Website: macys
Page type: cart
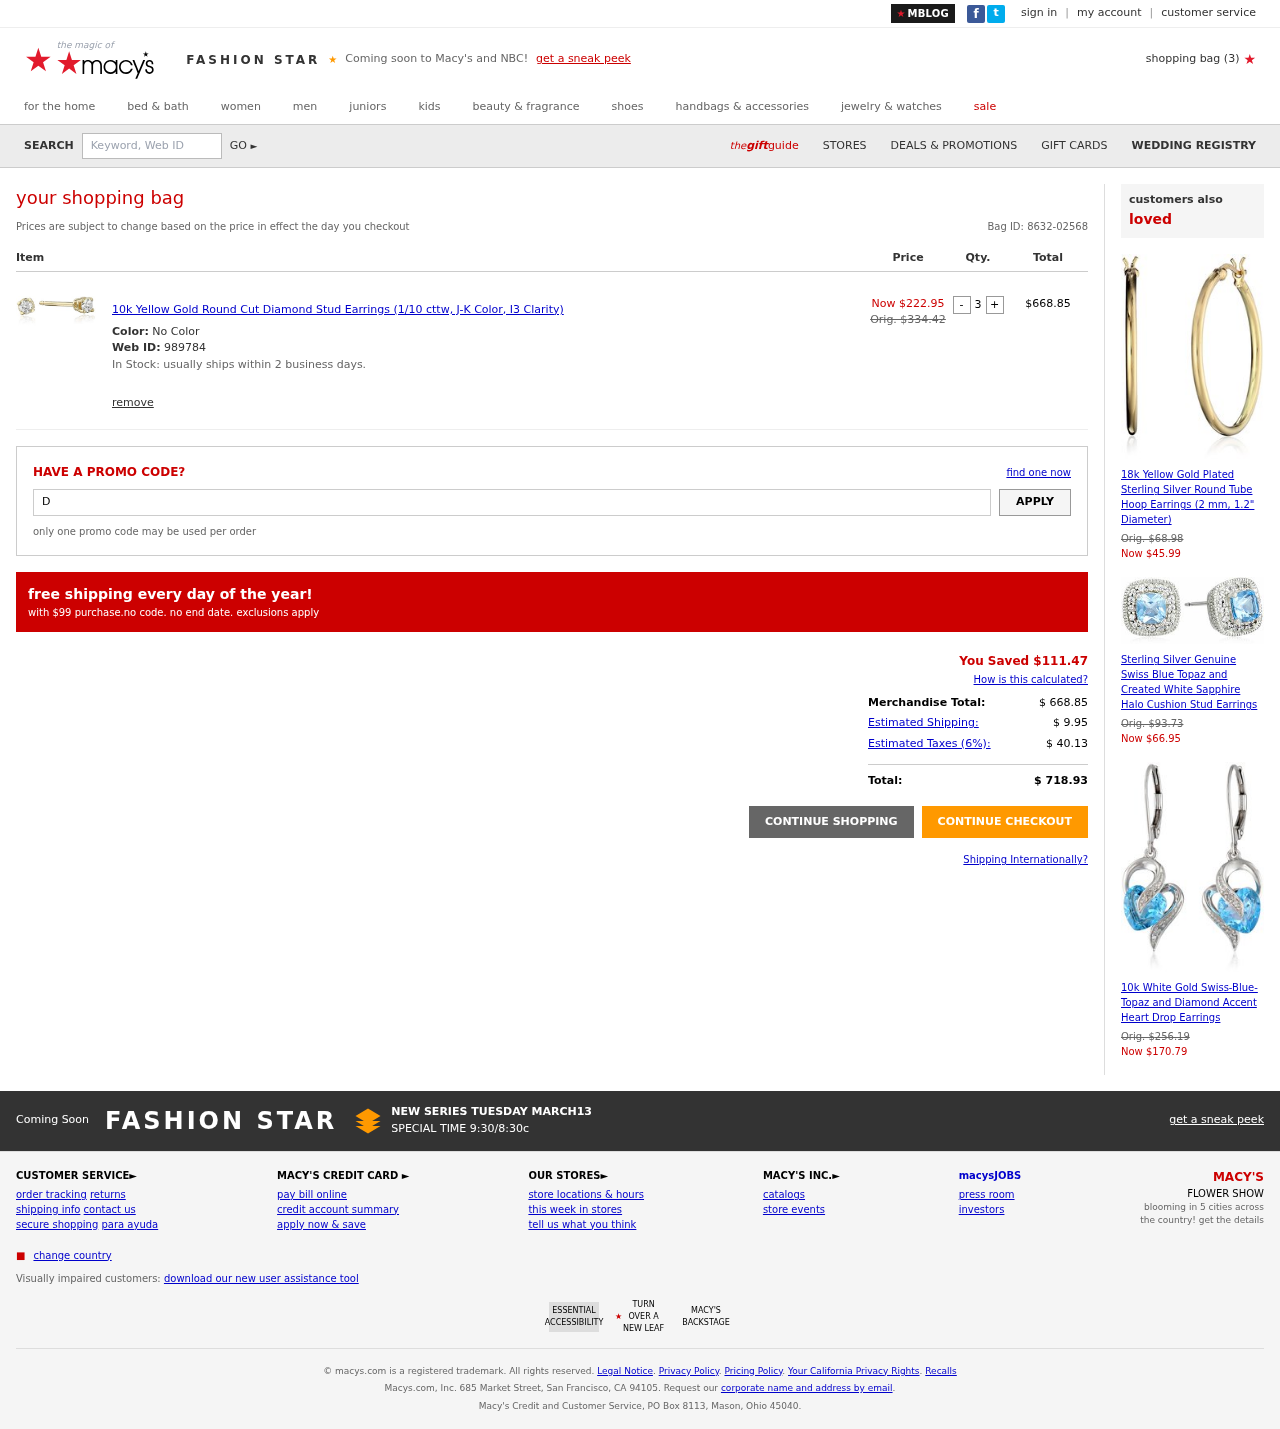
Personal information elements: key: PII_PROMO_CODE
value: DEAL7981
Product elements: key: PRODUCT1_NAME
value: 10k Yellow Gold Round Cut Diamond Stud Earrings (1/10 cttw, J-K Color, I3 Clarity)
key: PRODUCT1_PRICE
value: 222.95
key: PRODUCT1_QUANTITY
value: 3
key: PRODUCT2_NAME
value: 18k Yellow Gold Plated Sterling Silver Round Tube Hoop Earrings (2 mm, 1.2" Diameter)
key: PRODUCT2_PRICE
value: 45.99
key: PRODUCT3_NAME
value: Sterling Silver Genuine Swiss Blue Topaz and Created White Sapphire Halo Cushion Stud Earrings
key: PRODUCT3_PRICE
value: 66.95
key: PRODUCT4_NAME
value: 10k White Gold Swiss-Blue-Topaz and Diamond Accent Heart Drop Earrings
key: PRODUCT4_PRICE
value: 170.79
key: PRODUCT1_SKU
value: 989784
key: PRODUCT1_ORIGINAL_PRICE
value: Orig. $334.42
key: PRODUCT1_TOTAL
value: $668.85
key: PRODUCT2_ORIGINAL_PRICE
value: Orig. $68.98
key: PRODUCT3_ORIGINAL_PRICE
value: Orig. $93.73
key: PRODUCT4_ORIGINAL_PRICE
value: Orig. $256.19
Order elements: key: ORDER_NUM_ITEMS
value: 3
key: ORDER_ID
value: Bag ID: 8632-02568
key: ORDER_SAVINGS
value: $111.47
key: ORDER_SUBTOTAL
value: $ 668.85
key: ORDER_SHIPPING_COST
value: $ 9.95
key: ORDER_TAX
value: $ 40.13
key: ORDER_TOTAL
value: $ 718.93